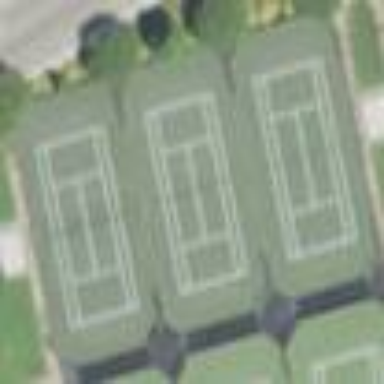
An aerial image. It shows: Tennis court on pitch designated for leisure land.